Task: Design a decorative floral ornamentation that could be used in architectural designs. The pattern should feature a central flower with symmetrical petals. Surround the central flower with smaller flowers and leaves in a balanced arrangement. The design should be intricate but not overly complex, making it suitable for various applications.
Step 88:
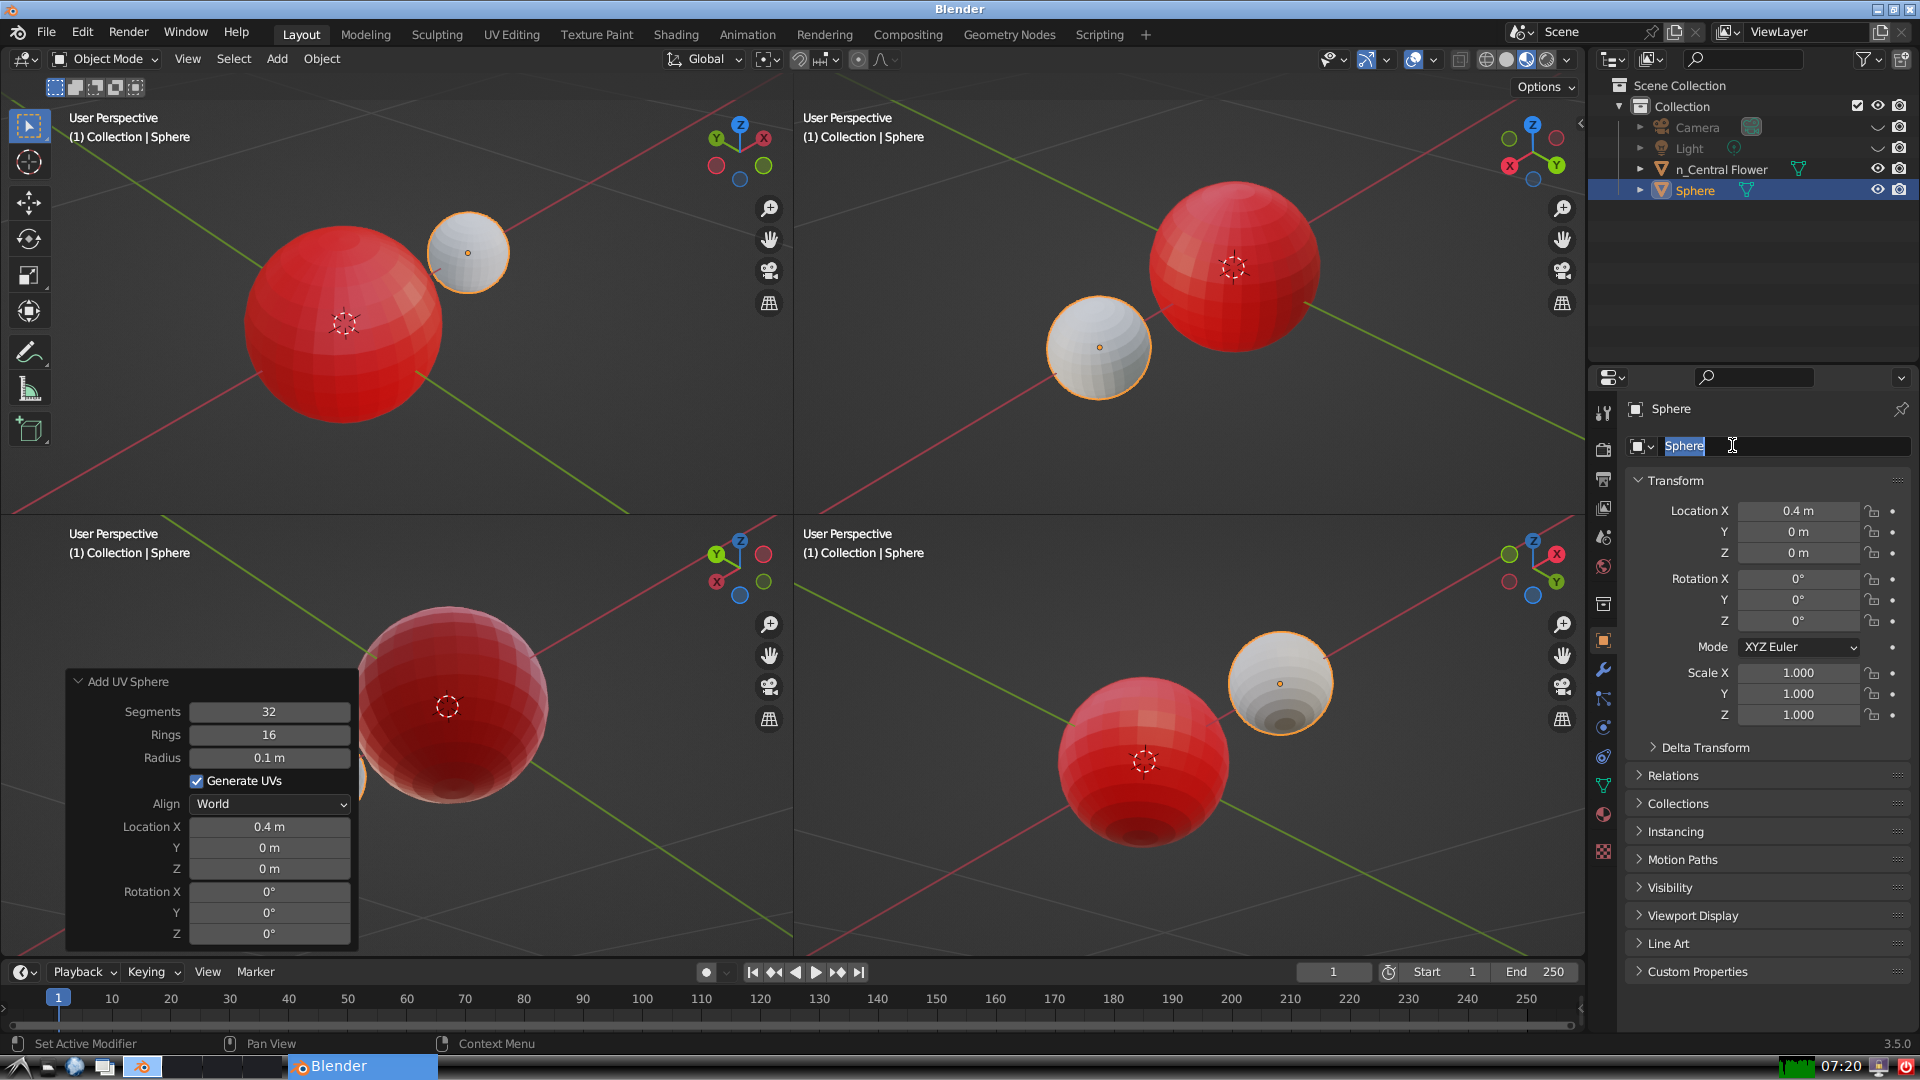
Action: input_text: n_Central Petal 1